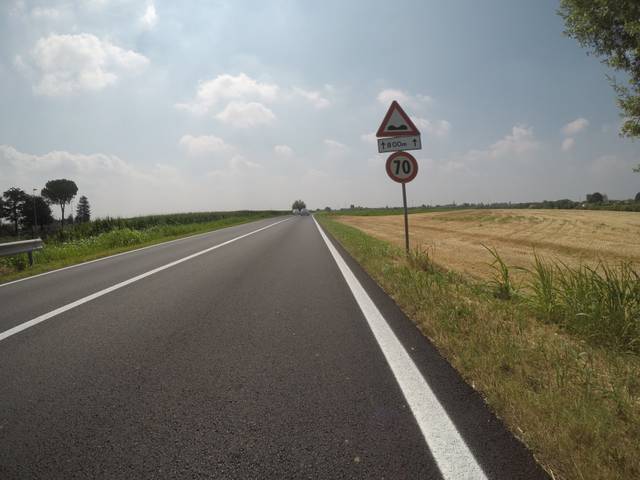
Region: Italy
Coordinates: 45.044, 11.649